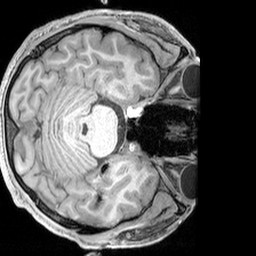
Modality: T1w
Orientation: axial
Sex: male
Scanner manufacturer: siemens
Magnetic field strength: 3 T
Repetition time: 2.3 s
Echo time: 0.00226 s